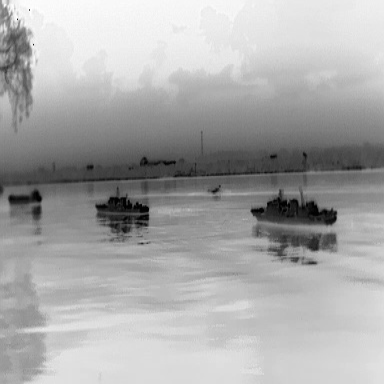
There are two warships in the infrared image.